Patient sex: F
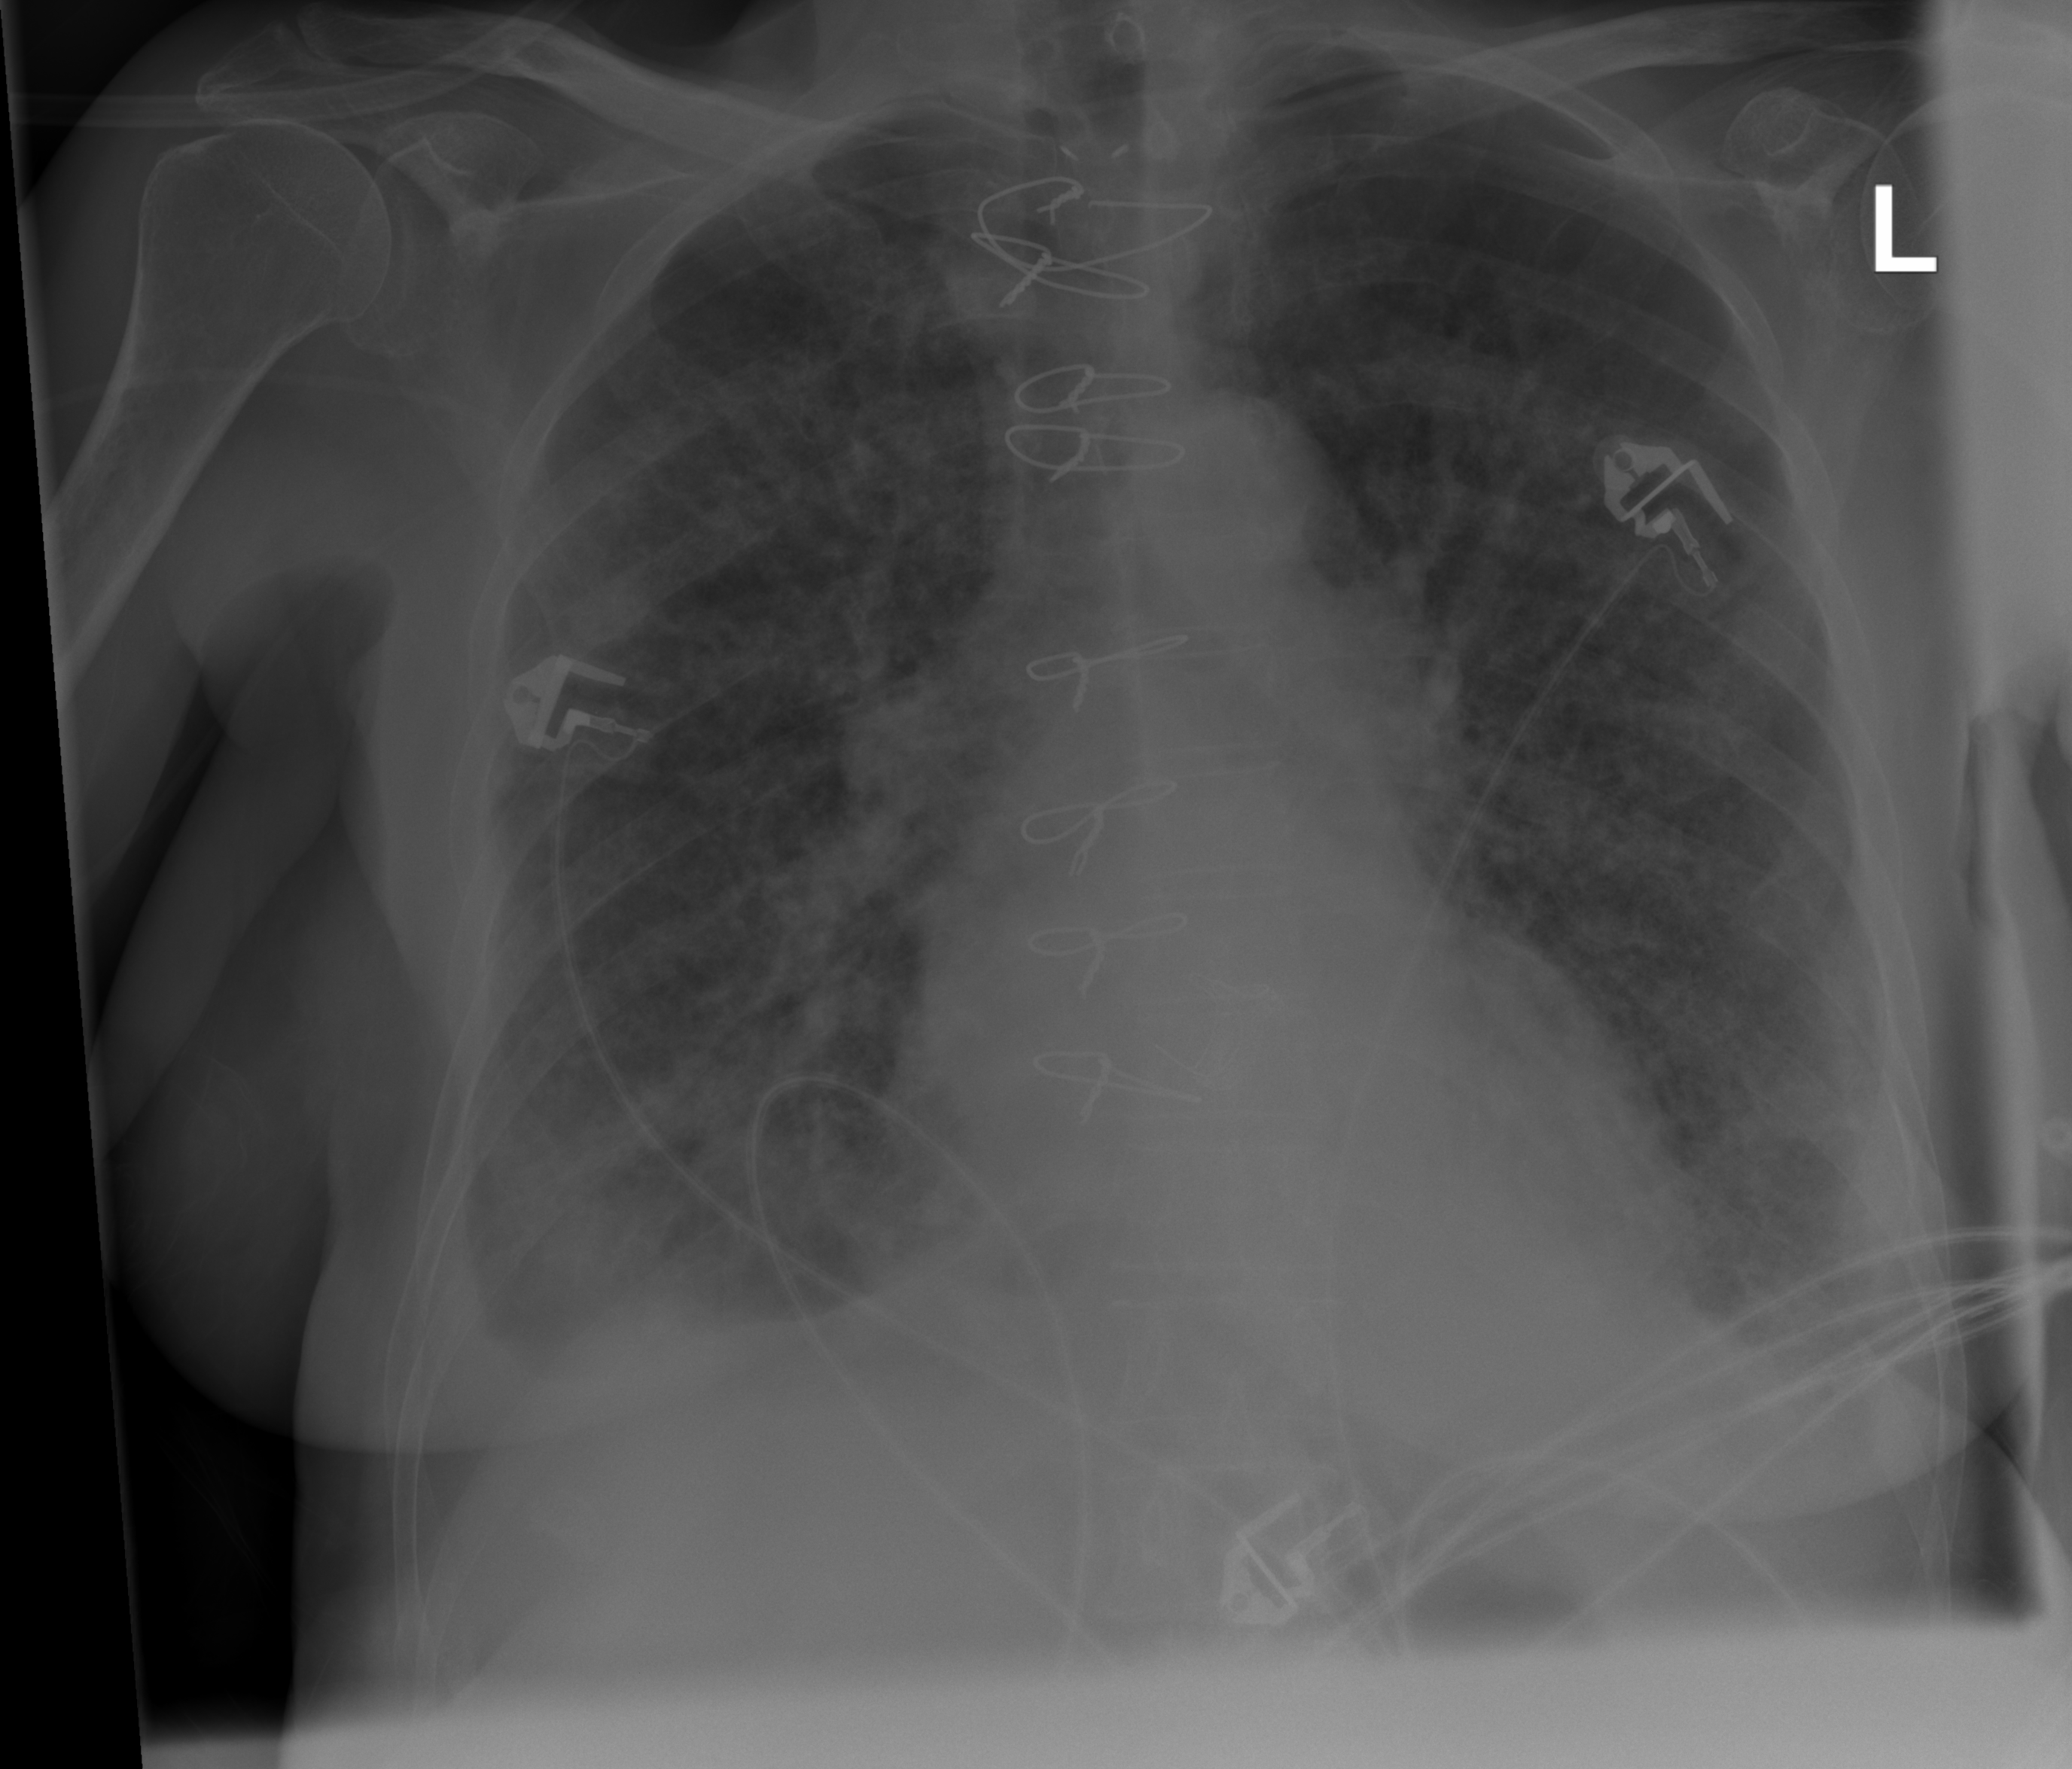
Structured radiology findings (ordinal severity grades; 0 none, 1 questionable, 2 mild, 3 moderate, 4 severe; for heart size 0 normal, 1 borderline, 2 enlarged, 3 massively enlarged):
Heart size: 1
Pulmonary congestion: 3
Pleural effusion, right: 2
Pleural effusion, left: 2
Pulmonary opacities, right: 3
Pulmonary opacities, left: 3
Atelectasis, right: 2
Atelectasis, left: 2